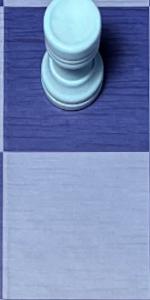
Label: Empty